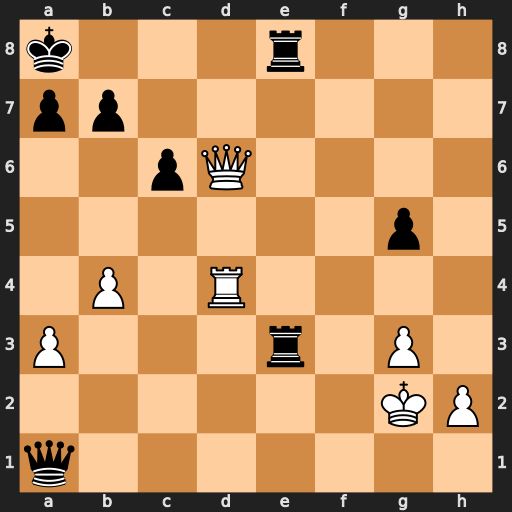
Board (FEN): k3r3/pp6/2pQ4/6p1/1P1R4/P3r1P1/6KP/q7
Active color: w
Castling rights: -
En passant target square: -
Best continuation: Qd8+ Rxd8 Rxd8#